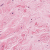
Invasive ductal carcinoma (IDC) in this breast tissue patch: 0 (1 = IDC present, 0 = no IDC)